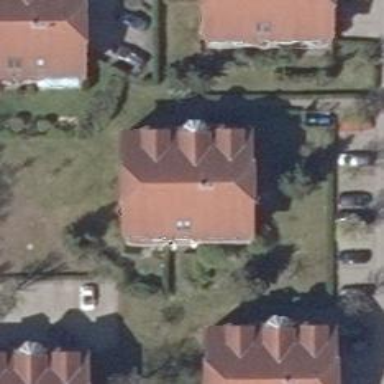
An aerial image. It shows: Image showing building with apartments.